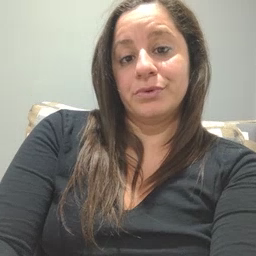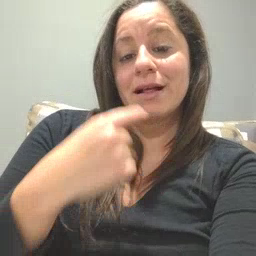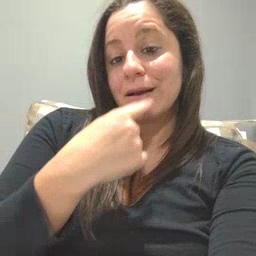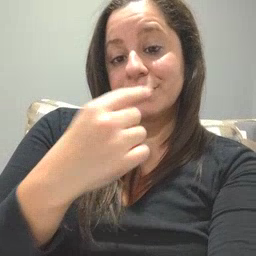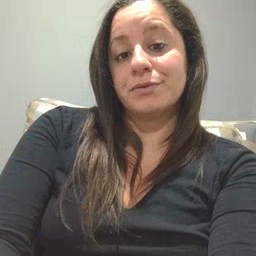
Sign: lips